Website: macys
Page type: account-selection
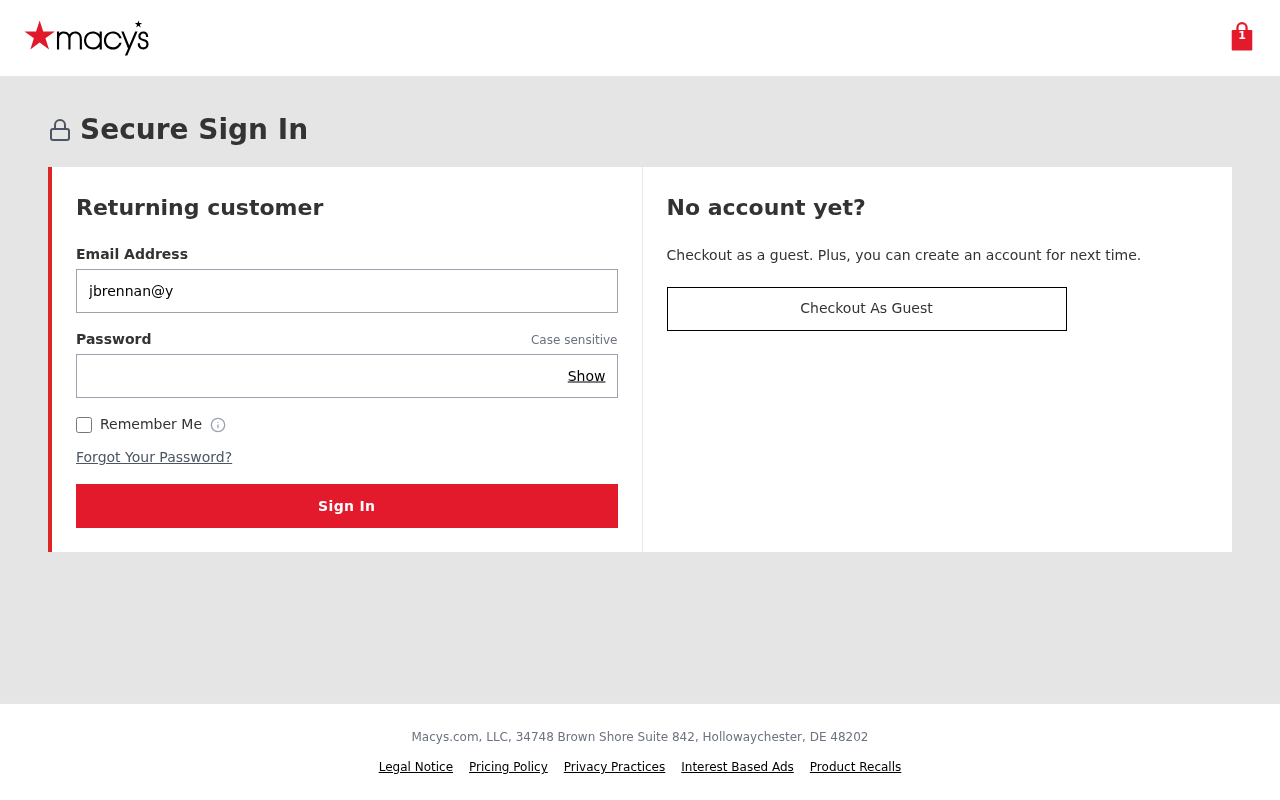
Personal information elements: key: PII_EMAIL
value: jbrennan@yahoo.com
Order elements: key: ORDER_NUM_ITEMS
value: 1